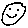
Label: smiley face